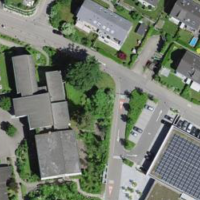
EUNIS habitat code: 54
Species observed at this site:
Apis mellifera
Cornus sanguinea